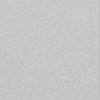
Label: dusty